Question: I'm a very beginner at html and css. I have started learning html and a little bit of css very recently. I try html on androidz as I have no computer yet. In order to do that, I use an apk called trebedit. In my short journey, I've found a huge amount of problem .
I use header (and footer tag also) tag in html. And with css, I tried to give a colored background. But its not fit the screen. (Take a look at the picture, it has been marked) Maybe that's a silly question, but for me, its hard to solve.
Can anyone, please, tell me how I can solve this problem?

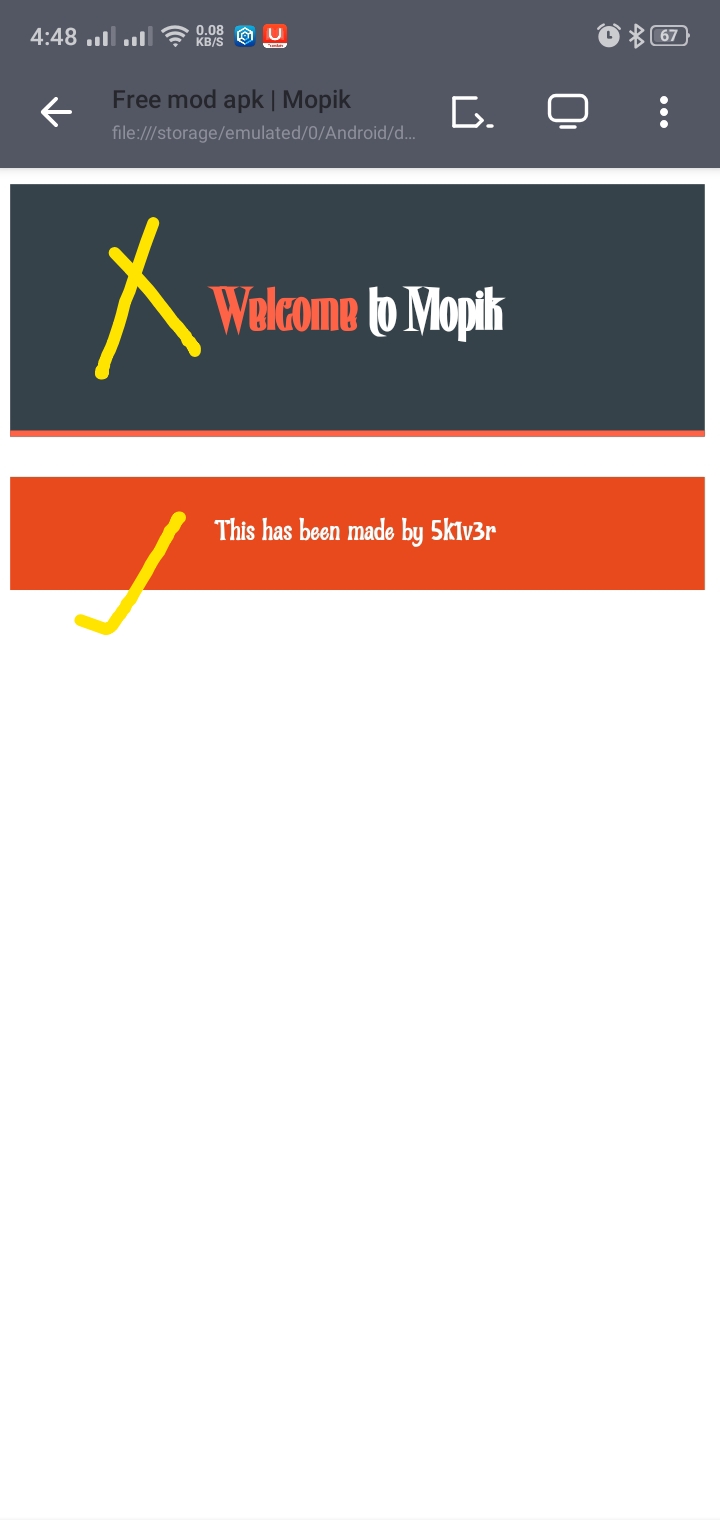
Answer: You must remove the margin of the page elements.
Welcome to the world of front end programming
'''
* {
margin: 0;
}
header {
width: 100%;
height: 40vh;
background: rgb(185, 148, 148) center/cover no-repeat;
}
'''
'''
<header> </header>
'''